Interaction volume radius: 10 \u00c5
Interaction volume height: 35 \u00c5
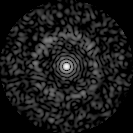
Disorder parameter: 0.8385